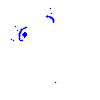
Particle: kaon